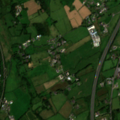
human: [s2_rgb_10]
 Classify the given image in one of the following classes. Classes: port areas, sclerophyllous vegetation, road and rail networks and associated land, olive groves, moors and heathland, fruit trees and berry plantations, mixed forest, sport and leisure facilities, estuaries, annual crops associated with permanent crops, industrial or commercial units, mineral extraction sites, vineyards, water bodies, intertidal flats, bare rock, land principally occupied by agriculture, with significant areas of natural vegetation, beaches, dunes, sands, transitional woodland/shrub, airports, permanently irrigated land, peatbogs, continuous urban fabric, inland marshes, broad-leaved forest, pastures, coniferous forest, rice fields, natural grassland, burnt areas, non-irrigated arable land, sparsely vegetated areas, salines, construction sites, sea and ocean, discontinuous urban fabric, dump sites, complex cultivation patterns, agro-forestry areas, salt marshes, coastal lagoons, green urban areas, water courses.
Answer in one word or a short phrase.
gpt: road and rail networks and associated land, pastures, land principally occupied by agriculture, with significant areas of natural vegetation